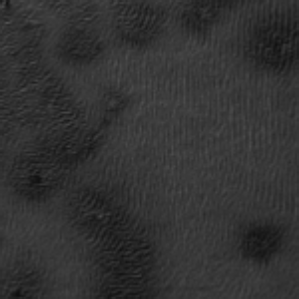
Label: frost